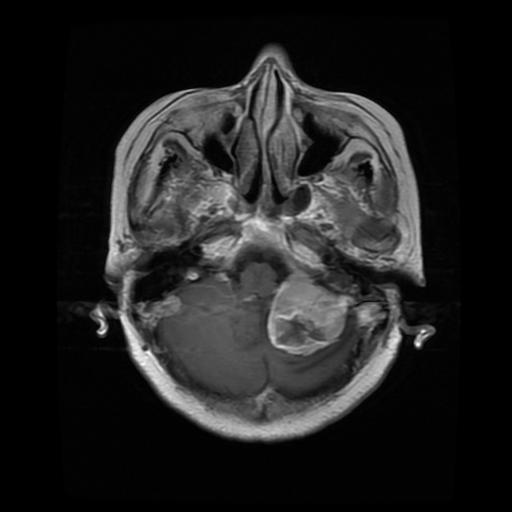
Label: meningioma